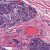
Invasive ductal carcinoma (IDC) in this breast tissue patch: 0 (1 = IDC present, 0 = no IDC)